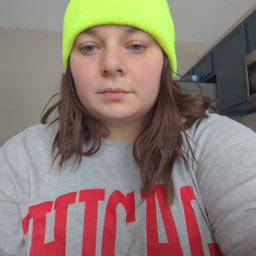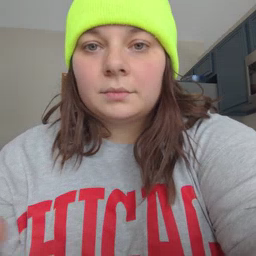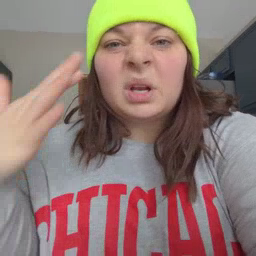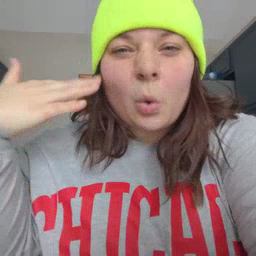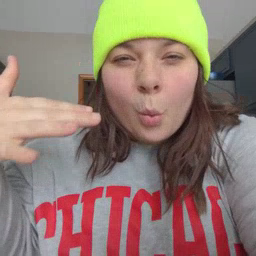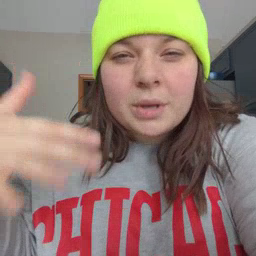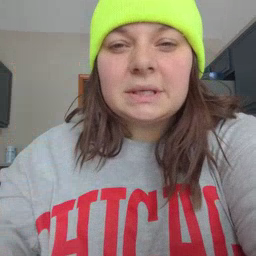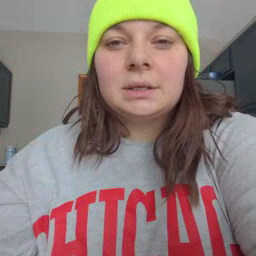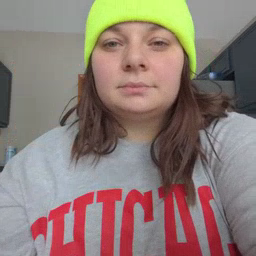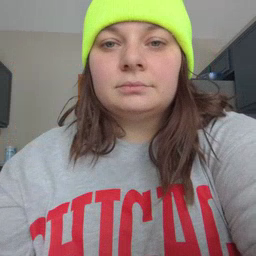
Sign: noisy